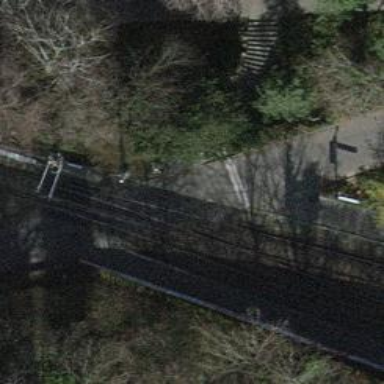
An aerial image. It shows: Level crossing at the railway with full barrier.